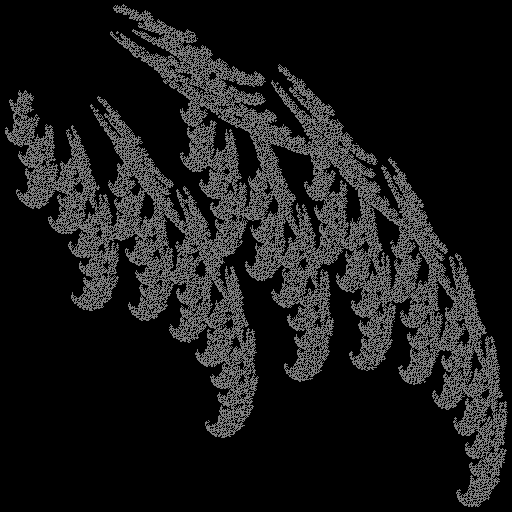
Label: spiderbrake